Chest X-ray. View position: PA
Patient age: 40
Patient sex: M
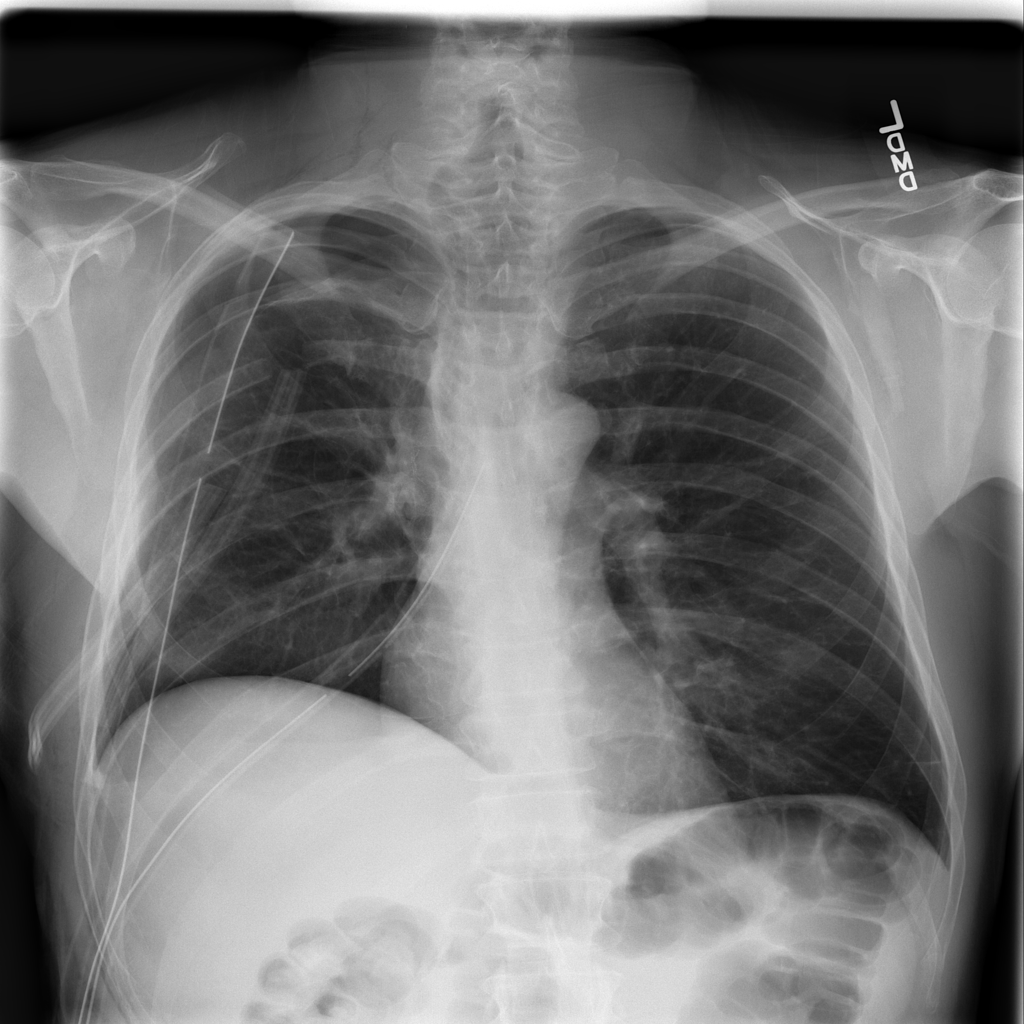
Finding: Pneumothorax